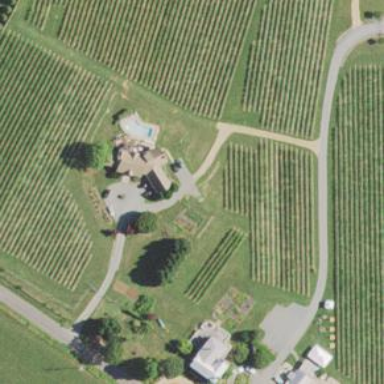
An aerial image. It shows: Vineyard where grapes are grown.